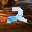
Label: 2